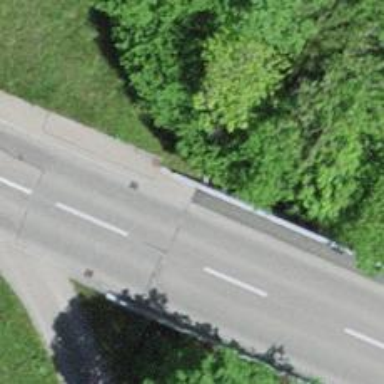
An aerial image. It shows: Sidewalk footway on asphalt bridge.